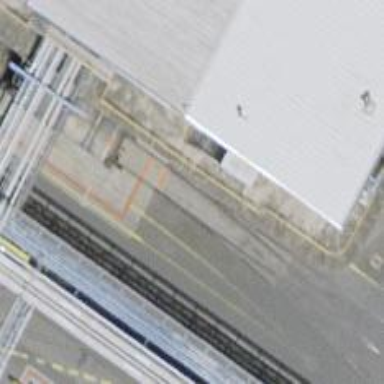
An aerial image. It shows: Railway switch.